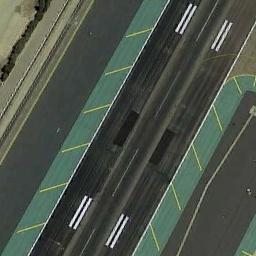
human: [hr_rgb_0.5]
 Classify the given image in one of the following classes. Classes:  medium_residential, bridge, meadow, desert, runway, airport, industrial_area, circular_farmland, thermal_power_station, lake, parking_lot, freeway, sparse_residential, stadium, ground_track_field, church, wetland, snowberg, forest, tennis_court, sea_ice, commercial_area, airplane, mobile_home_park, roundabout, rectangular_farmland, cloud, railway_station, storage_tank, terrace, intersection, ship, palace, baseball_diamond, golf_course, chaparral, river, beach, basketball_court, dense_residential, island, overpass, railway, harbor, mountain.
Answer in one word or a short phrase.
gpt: runway